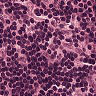
Metastatic tissue present: no